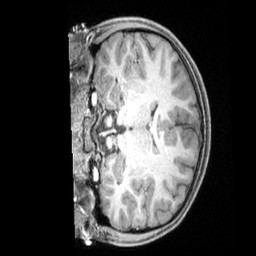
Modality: T1w
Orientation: coronal
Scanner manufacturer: siemens
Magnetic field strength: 3 T
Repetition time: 2.4 s
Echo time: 0.00224 s